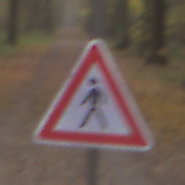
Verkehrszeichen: FussgaengerRechts
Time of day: MorningAfternoon
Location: Outdoor (Nature)
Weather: Overcast
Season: Autumn
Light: Natural